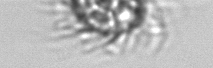
Label: Ciliophora